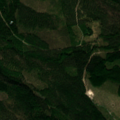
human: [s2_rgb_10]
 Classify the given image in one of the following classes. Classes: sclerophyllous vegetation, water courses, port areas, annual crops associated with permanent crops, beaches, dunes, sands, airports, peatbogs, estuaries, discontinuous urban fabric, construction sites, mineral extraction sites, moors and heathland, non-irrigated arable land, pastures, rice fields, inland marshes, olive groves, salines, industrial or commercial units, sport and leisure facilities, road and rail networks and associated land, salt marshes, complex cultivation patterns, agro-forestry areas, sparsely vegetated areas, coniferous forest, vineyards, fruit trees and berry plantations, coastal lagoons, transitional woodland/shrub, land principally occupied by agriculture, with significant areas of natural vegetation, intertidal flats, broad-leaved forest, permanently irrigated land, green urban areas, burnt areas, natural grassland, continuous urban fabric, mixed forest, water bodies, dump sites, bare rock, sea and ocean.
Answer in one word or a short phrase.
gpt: coniferous forest, mixed forest